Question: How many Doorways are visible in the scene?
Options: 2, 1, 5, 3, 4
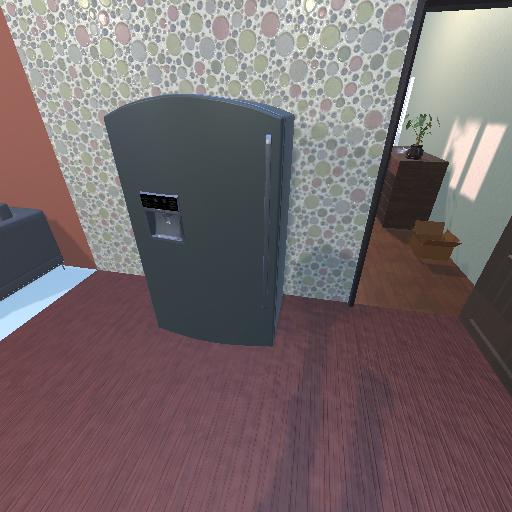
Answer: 2